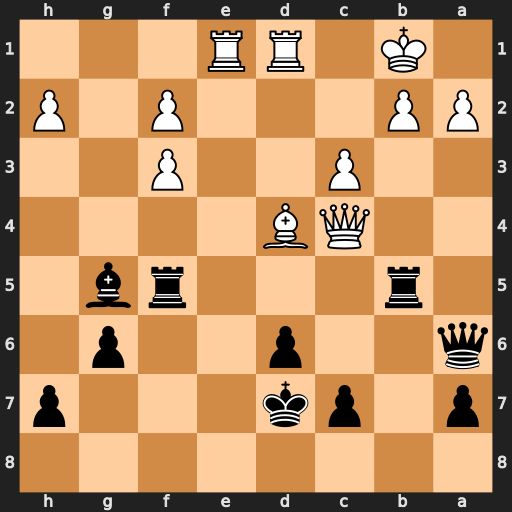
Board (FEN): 8/p1pk3p/q2p2p1/1r3rb1/2QB4/2P2P2/PP3P1P/1K1RR3
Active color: b
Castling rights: -
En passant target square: -
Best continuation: Rxb2+ Kxb2 Qxc4